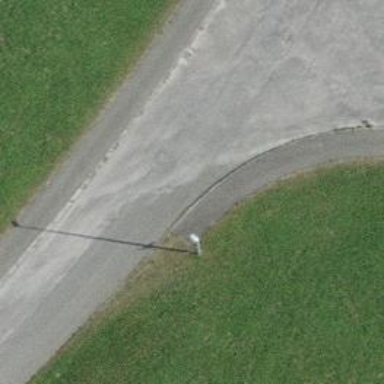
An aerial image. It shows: Kerb serving as barrier.